Question: I have a 'CFEXECUTE' tag somewhat like the following:
'''
<cfexecute timeout="10"
variable="result"
name="#PathToExecutable"
arguments="#myArgs#">
</cfexecute>
'''
The problem I am having is that not all output is being captured by the tag. When I run the executable directly from the command line it prints out several lines of text one after the other but not all at the same time. I need to inspect the text output in the last line.
But when I run the executable using 'CFEXECUTE' it seems to capture the first line of output, assume the process has finished and then return to running my CF script.
Has anybody else encountered this and if so is there any possible solution?
The image below shows the output produced when the executable is run from the command line. The yellow section is all that is returned by CF. The information I need is the green section. The script containing the 'CFEXECUTE' tag seems to run very quickly and the full timeout value is definitely not being reached before the output is returned.

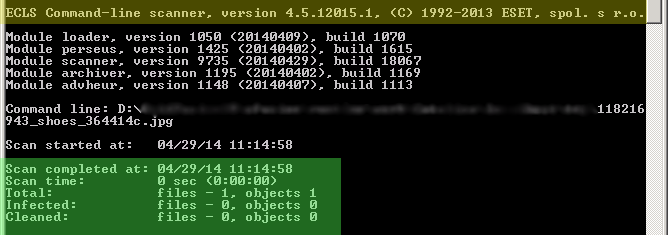
Answer: After running lots of tests I have found the answer.
If the path to the file to be scanned contains spaces it must be in double quotes within the arguments parameter of the 'cfexecute' tag e.g.
'''
<cfexecute timeout="10" variable="result" name="#pathToExe#" arguments='"#pathToScan#"'></cfexecute>
'''
If the file path is incorrect/does not exist this particular executable seems not to return any useful error text but just return the yellow highlighted line in the above image.